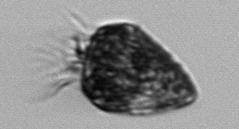
Label: Strombidium_morphotype2